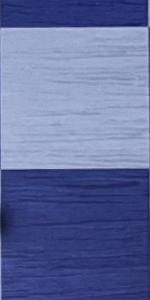
Label: Empty